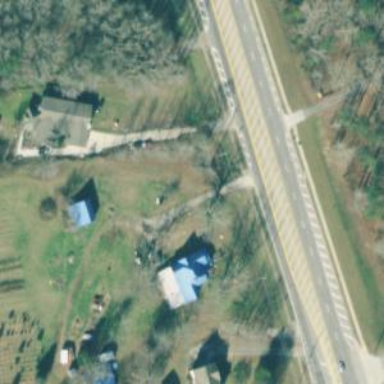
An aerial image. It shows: Unmarked road crossing.